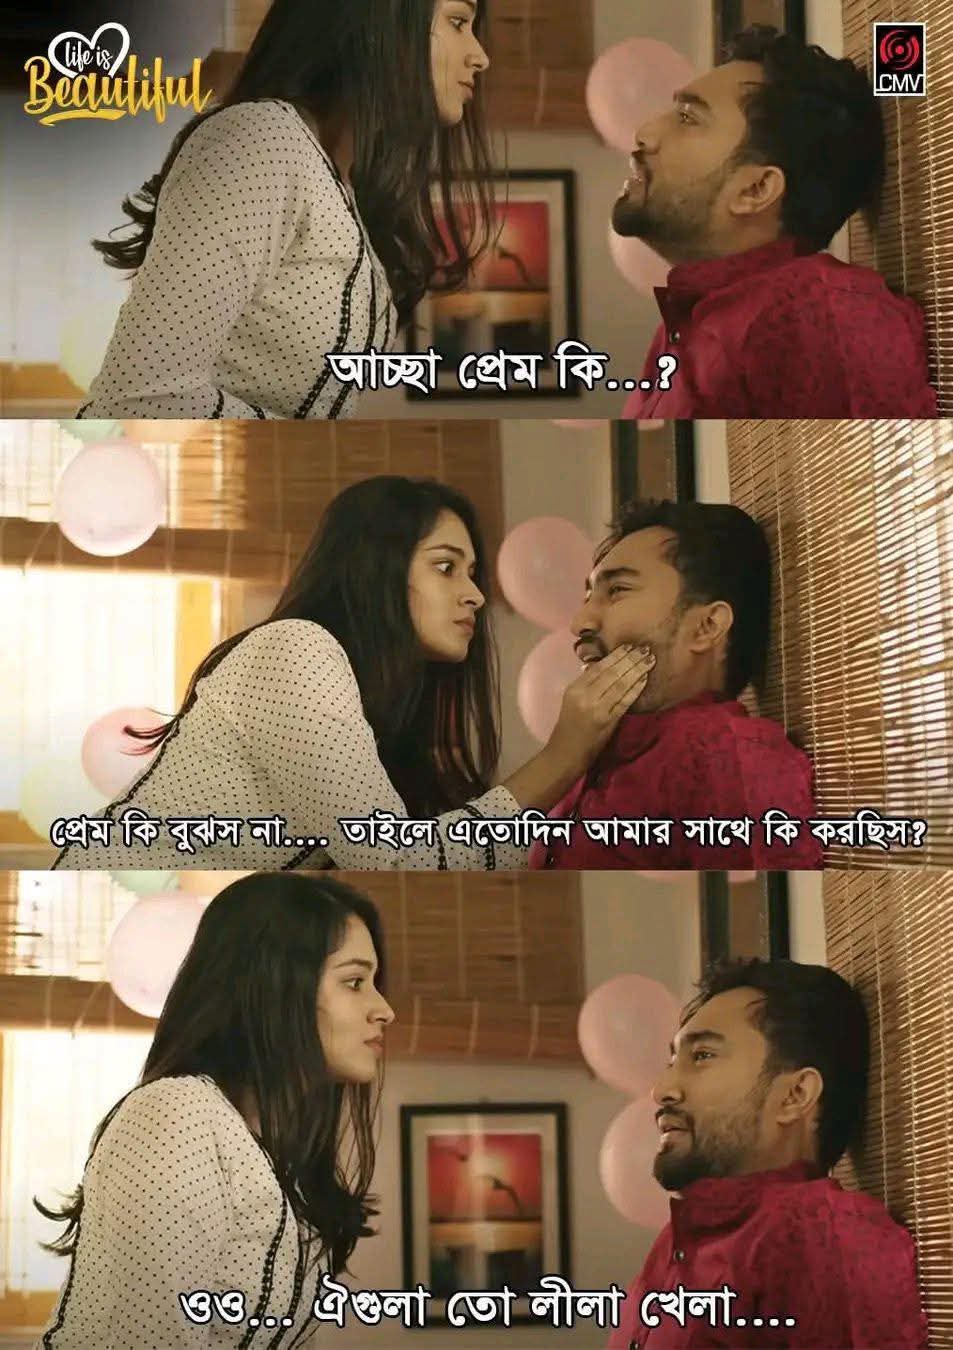
Text: আচ্ছা প্রেম কি...?
প্রেম কি বুঝস না.... তাইলে এতোদিন আমার সাথে কি করছিস?
ওও... ঐগুলা তো লীলা খেলা....
Label: Non Hate